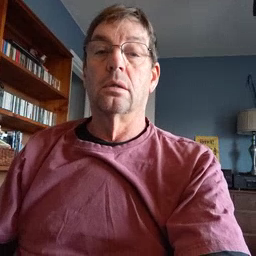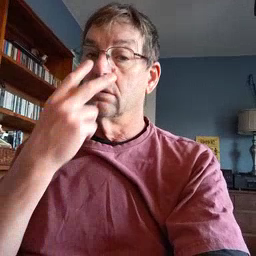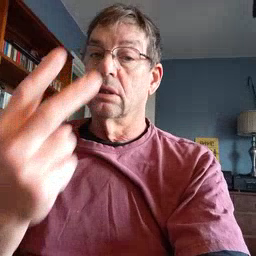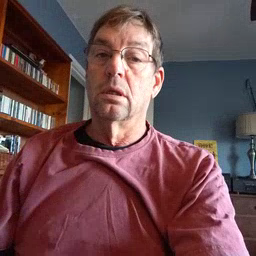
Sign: see